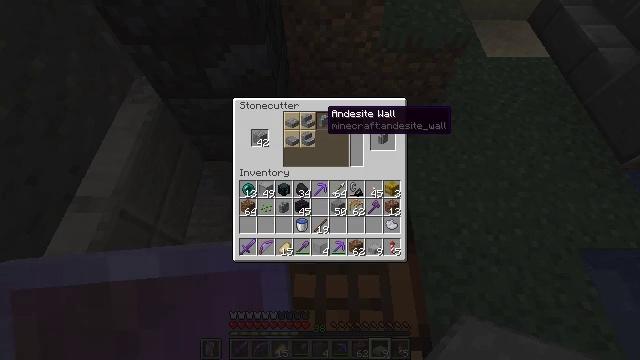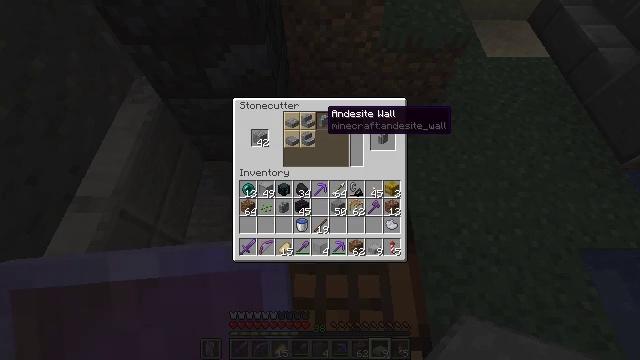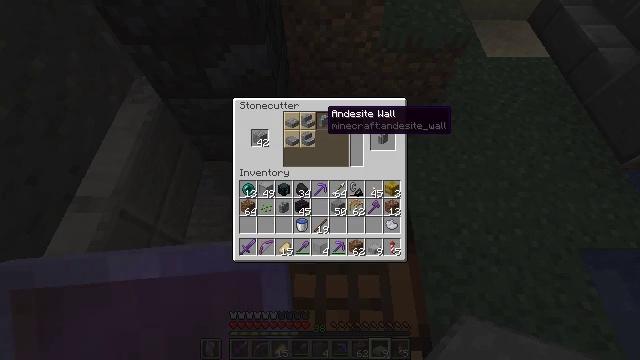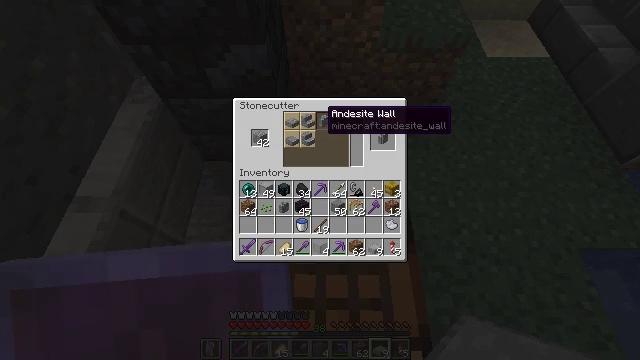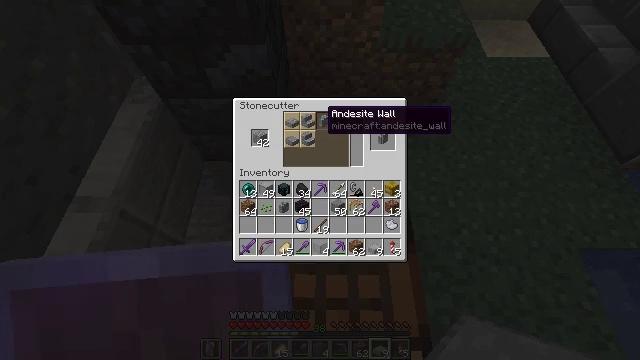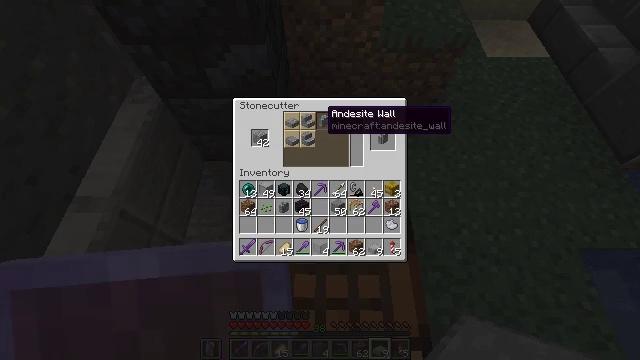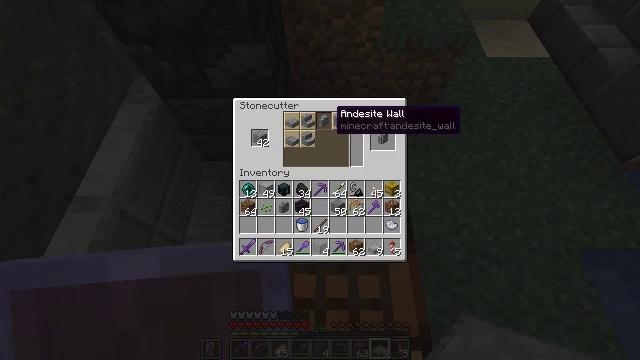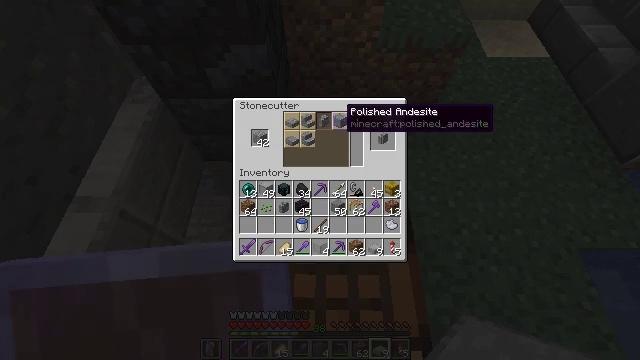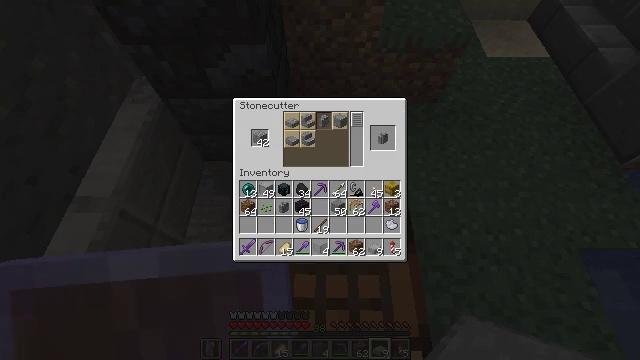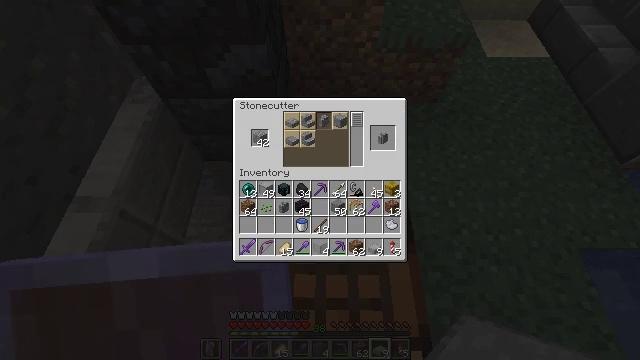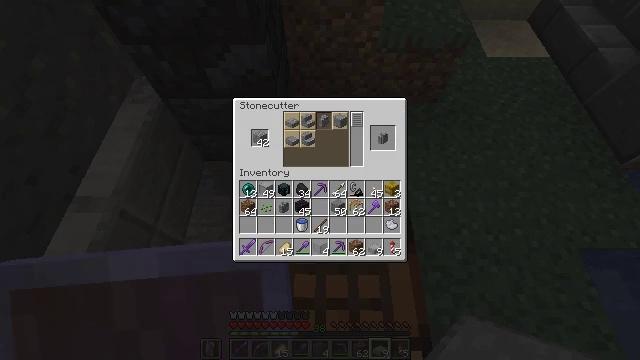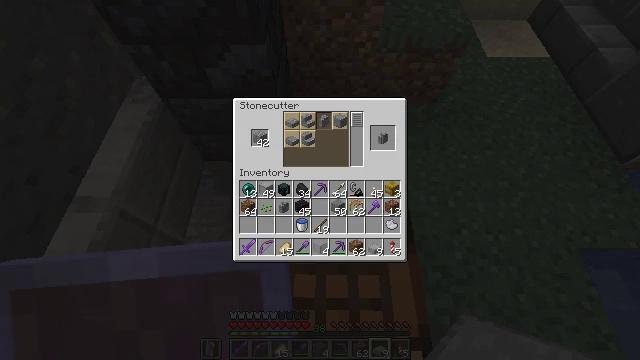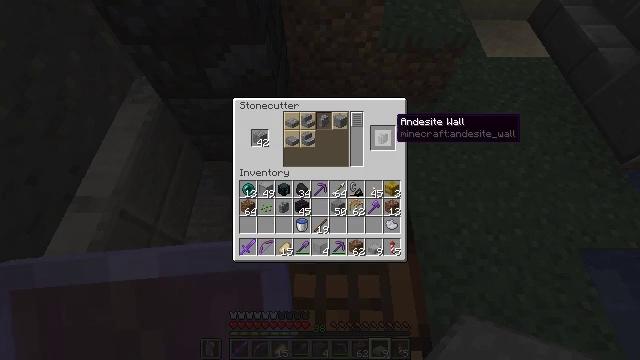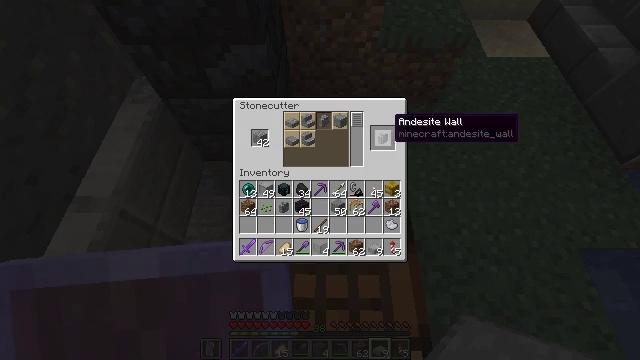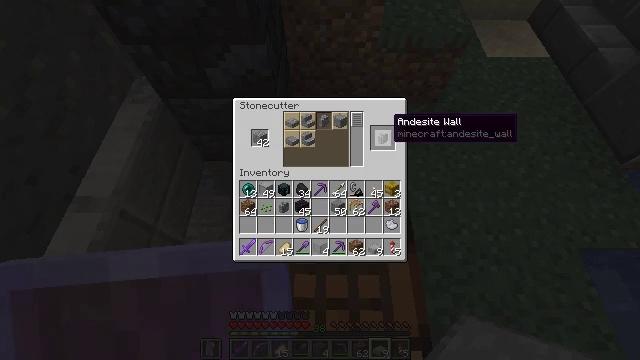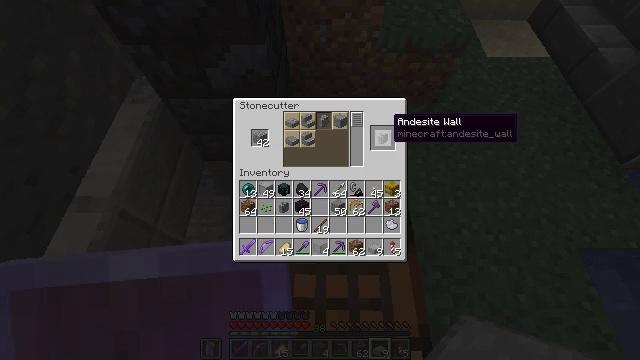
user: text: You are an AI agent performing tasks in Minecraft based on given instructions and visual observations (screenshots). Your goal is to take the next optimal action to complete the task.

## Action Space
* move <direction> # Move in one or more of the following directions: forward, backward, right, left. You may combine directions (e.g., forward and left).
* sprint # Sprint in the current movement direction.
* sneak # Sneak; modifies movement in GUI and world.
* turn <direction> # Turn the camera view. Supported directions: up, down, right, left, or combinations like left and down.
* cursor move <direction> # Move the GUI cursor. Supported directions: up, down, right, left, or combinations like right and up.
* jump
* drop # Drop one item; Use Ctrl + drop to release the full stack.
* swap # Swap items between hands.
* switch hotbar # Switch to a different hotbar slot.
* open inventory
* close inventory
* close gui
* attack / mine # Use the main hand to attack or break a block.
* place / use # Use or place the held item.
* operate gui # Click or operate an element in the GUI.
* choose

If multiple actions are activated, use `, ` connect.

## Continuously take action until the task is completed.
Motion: motion action
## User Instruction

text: craft item andesite wall
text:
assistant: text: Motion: attack / mine
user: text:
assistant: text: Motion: attack / mine
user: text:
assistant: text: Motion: attack / mine
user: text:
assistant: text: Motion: attack / mine
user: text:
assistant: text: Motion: attack / mine
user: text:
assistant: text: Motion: no_op
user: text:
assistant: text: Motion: turn right
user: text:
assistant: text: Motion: turn right
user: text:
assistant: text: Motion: turn right
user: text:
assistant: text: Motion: no_op
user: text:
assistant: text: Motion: no_op
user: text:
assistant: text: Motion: turn down
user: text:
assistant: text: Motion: no_op
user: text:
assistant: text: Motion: no_op
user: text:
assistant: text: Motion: no_op
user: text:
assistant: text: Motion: no_op
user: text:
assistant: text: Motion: no_op
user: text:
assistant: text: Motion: no_op
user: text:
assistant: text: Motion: no_op
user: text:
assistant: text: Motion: attack / mine
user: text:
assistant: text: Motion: attack / mine
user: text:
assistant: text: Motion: attack / mine
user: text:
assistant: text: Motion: attack / mine
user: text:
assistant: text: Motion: attack / mine
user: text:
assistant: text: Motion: attack / mine
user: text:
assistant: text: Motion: no_op
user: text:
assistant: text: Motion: attack / mine
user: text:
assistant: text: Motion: attack / mine
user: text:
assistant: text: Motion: attack / mine
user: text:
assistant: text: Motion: attack / mine